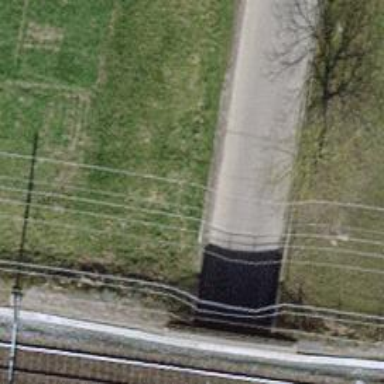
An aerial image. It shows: Unclassified road passing through tunnel with asphalt surface.